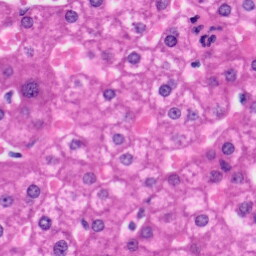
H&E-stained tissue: Liver